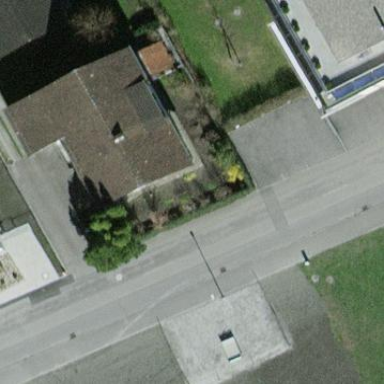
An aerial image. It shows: Detached building.